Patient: sex M, age 42
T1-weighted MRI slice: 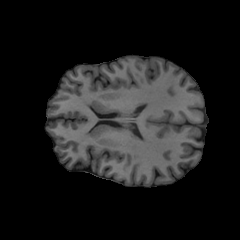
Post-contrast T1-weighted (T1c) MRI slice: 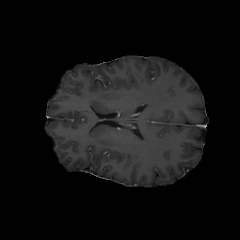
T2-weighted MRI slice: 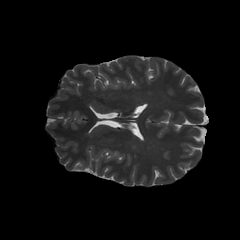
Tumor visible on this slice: no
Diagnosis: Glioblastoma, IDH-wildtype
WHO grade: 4